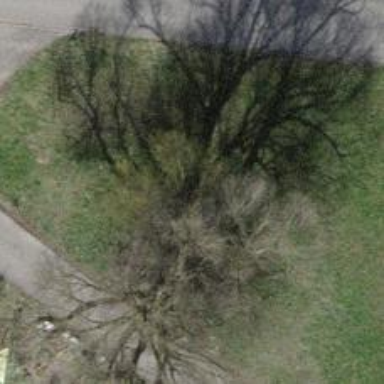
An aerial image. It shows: Semi-evergreen broadleaved tree.